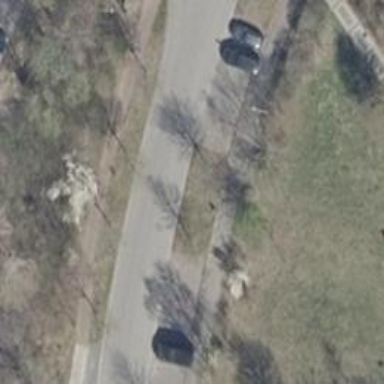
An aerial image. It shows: Residential road with asphalt surface and diagonal parking lanes on the left side and sidewalks on both sides.